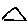
Label: triangle